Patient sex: M
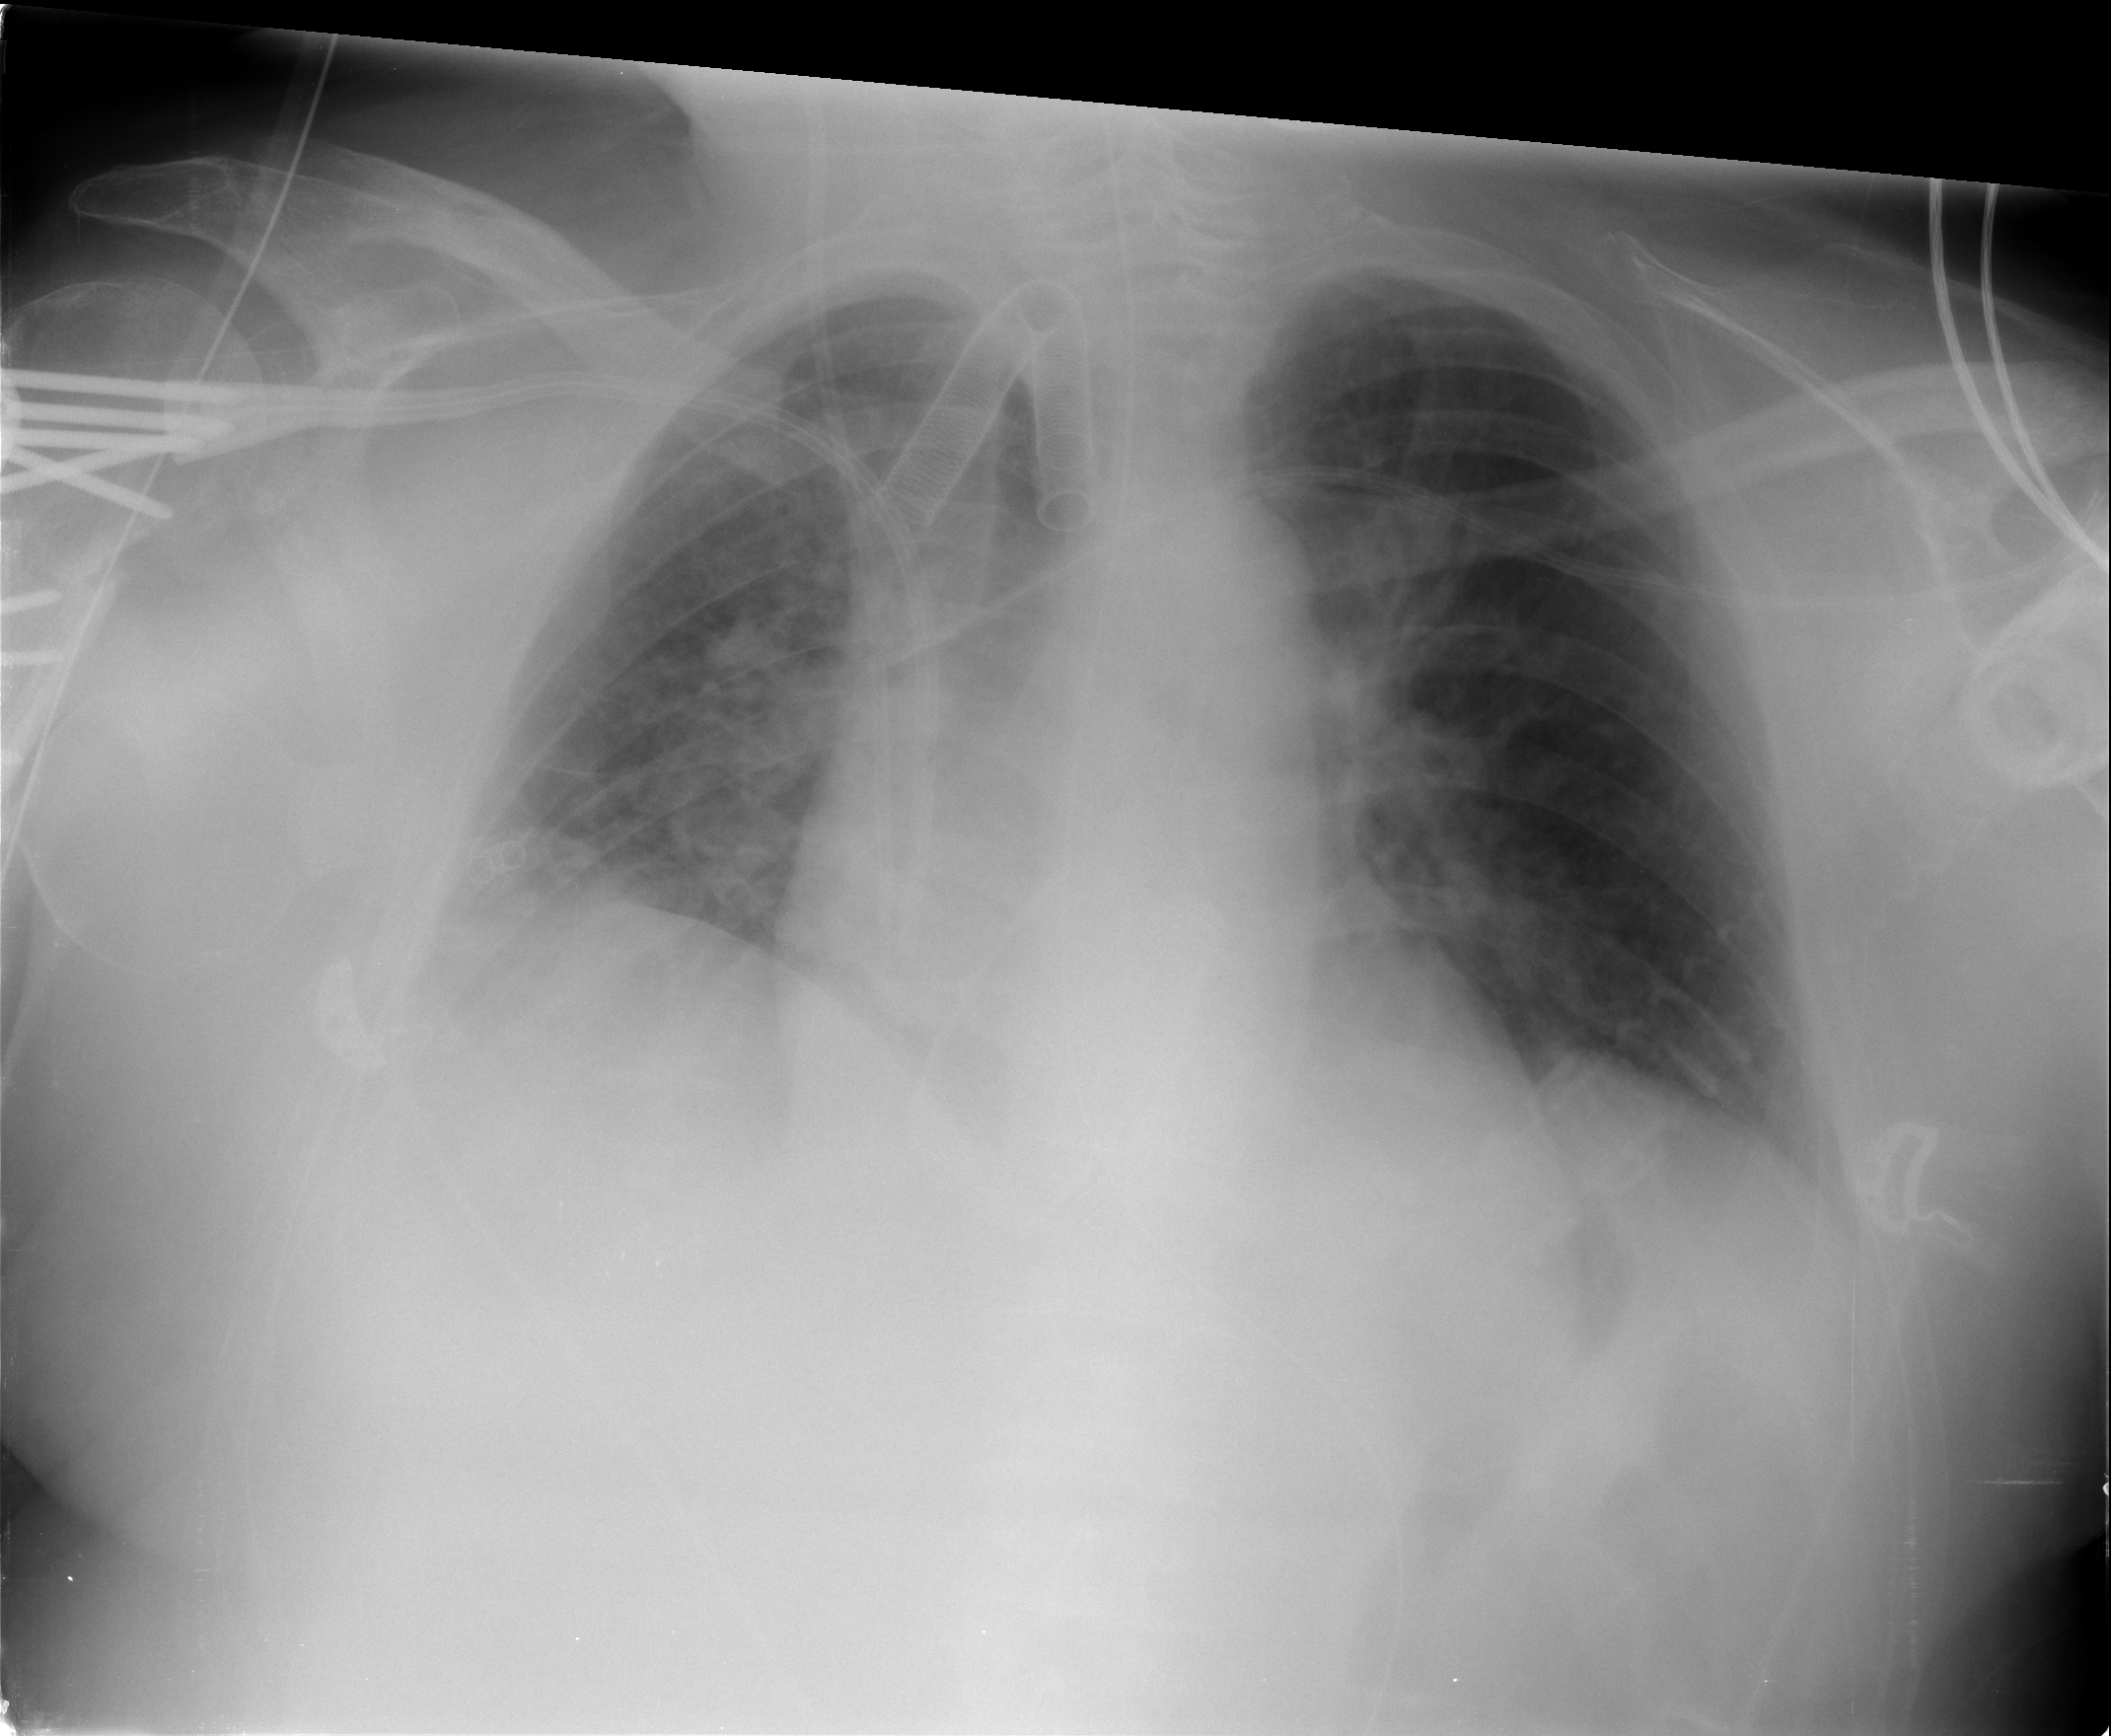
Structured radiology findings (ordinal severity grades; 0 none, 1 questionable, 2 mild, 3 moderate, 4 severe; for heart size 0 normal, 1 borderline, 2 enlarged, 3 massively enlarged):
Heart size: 0
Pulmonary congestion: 2
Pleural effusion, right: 2
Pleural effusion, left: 0
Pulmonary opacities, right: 1
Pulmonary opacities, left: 0
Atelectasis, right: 2
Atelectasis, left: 0